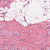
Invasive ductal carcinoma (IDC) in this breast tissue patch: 1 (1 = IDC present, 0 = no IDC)